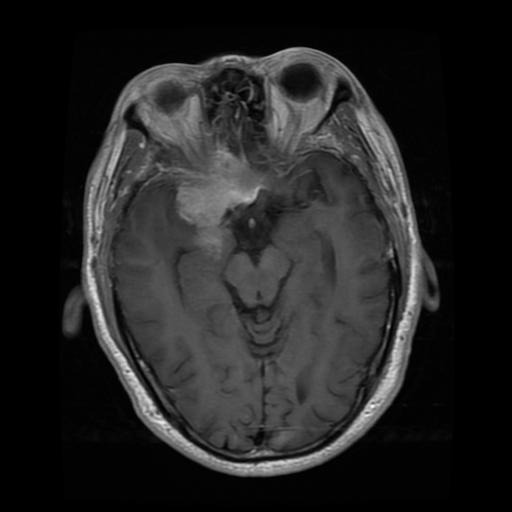
Label: meningioma